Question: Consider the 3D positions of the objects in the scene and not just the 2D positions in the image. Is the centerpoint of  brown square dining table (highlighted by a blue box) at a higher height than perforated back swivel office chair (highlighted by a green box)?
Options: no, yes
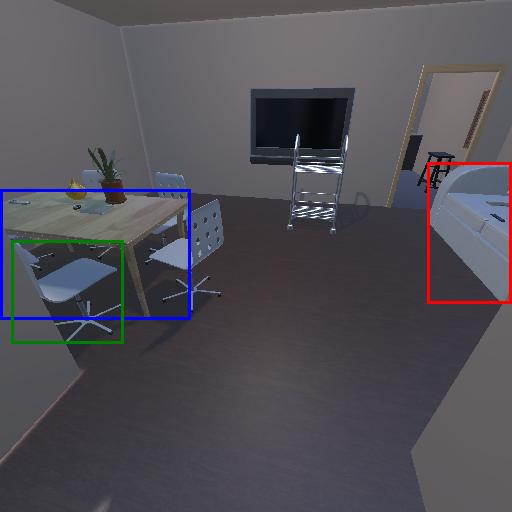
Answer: no